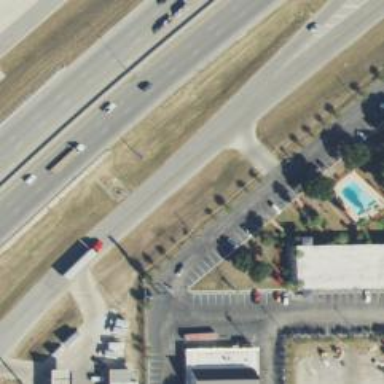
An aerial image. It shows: Secondary road with asphalt surface and frontage road.